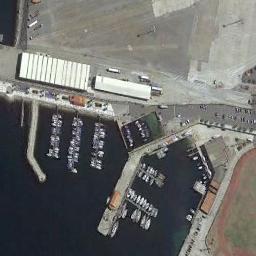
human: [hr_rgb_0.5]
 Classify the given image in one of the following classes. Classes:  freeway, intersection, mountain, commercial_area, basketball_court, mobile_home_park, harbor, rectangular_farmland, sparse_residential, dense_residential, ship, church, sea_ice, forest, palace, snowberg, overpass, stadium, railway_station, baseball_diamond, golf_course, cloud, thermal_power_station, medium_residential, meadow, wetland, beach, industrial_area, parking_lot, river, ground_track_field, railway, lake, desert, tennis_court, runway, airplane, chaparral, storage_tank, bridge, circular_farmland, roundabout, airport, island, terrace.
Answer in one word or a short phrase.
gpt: harbor